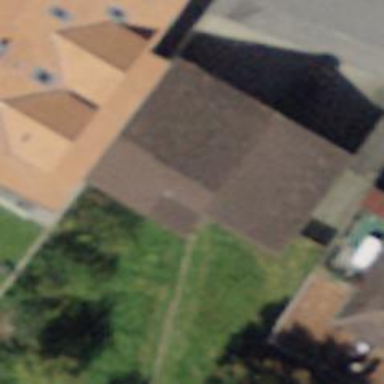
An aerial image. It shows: Garage.